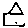
Label: house